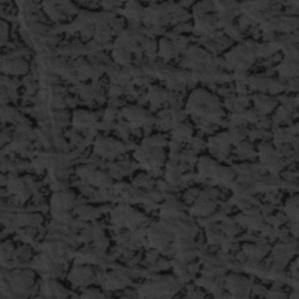
Label: frost